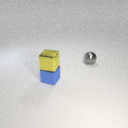
small gray metal sphere to the right of small blue metal cube